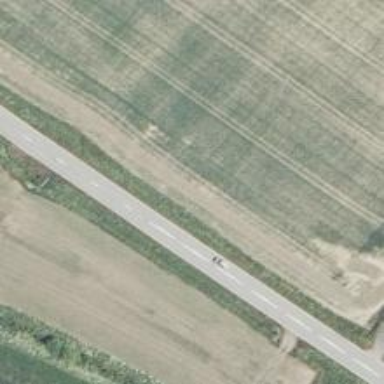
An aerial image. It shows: Secondary road with asphalt surface.